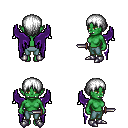
a pixel art fantasy rpg character, female body template, orc, green skin, purple wings, teal pants, white plain hairstyle, metal boots, dagger, four views (front, back, left, right), 2x2 character sprite sheet, small pixel art, hard edges, no anti-aliasing